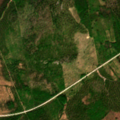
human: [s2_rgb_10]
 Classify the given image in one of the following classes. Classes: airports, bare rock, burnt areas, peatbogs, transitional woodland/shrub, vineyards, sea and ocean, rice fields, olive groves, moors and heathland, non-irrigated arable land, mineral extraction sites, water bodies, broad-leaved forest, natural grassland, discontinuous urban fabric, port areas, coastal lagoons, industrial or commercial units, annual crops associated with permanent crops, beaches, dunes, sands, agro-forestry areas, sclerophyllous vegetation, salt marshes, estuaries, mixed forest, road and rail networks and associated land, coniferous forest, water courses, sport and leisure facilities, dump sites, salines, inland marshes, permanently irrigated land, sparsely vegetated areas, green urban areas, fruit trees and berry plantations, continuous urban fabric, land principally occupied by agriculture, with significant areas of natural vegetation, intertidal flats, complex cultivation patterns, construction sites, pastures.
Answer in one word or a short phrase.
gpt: mixed forest, transitional woodland/shrub, peatbogs